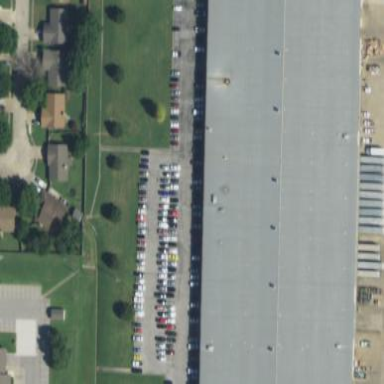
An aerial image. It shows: Warehouse.